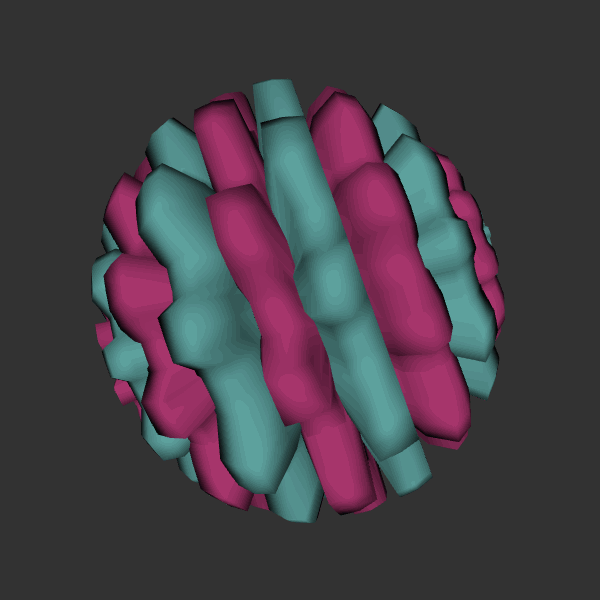
Background: dark